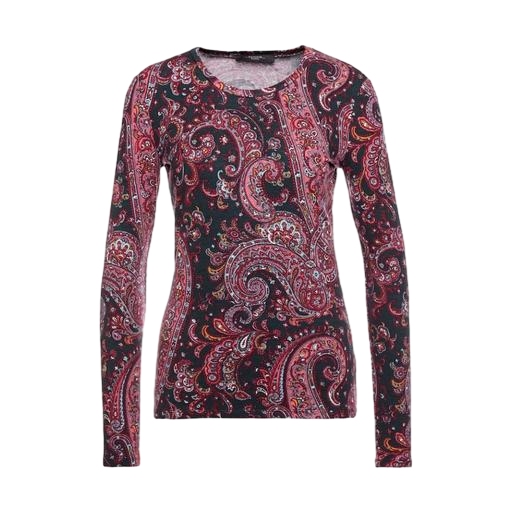
multicolor floral-print t-shirt only macy, red printed t-shirt only macy, red patterned tee, white background